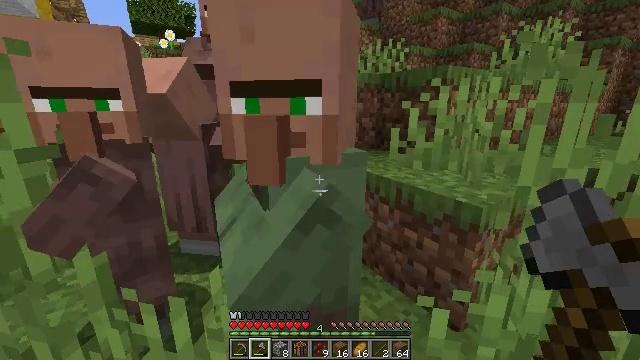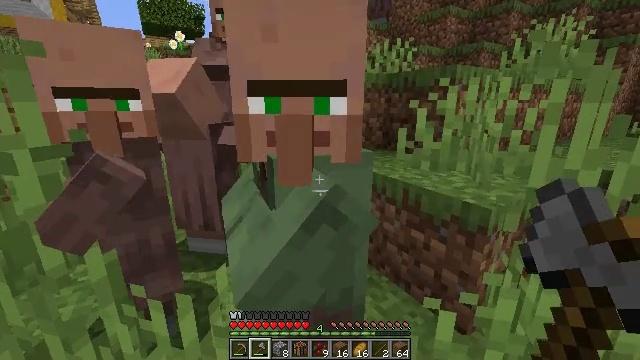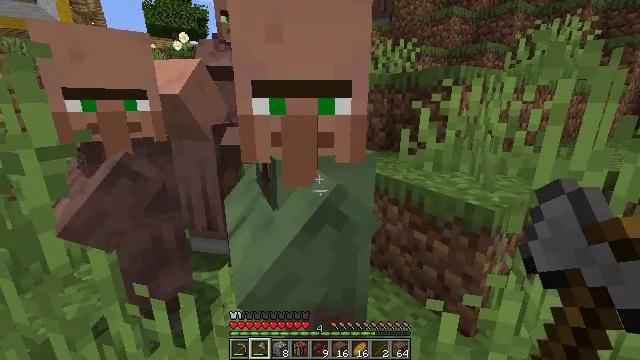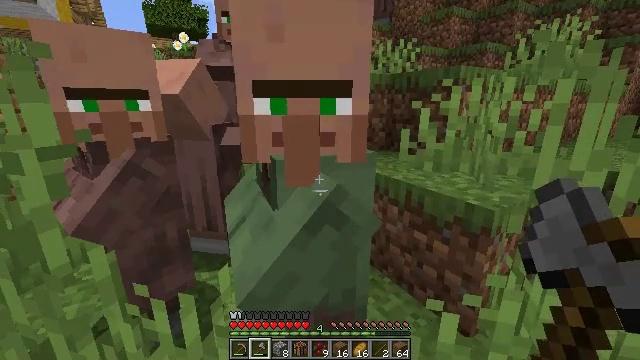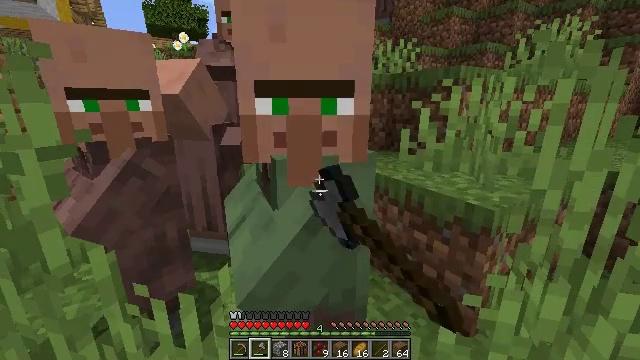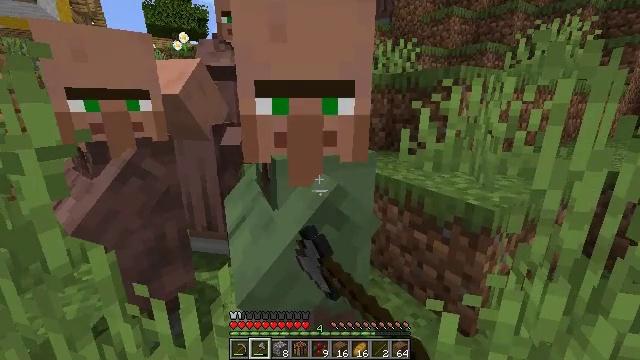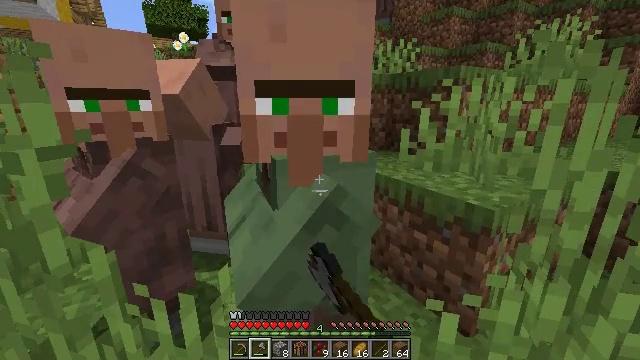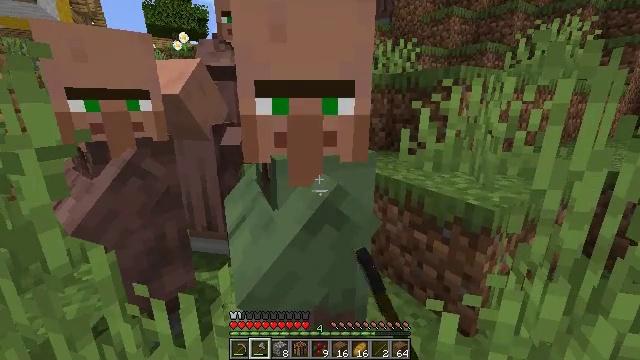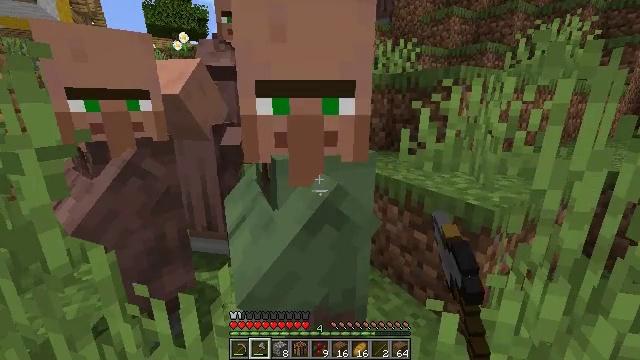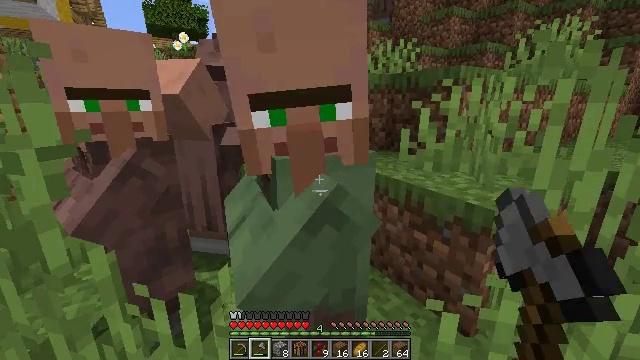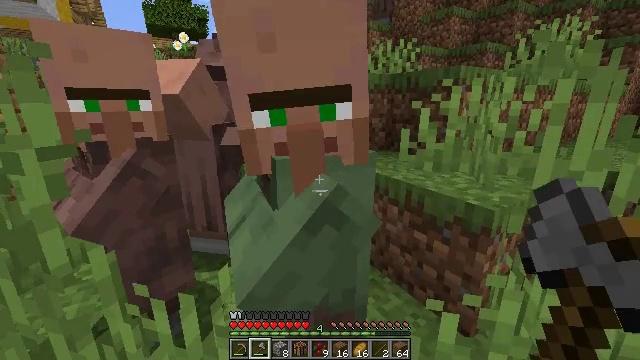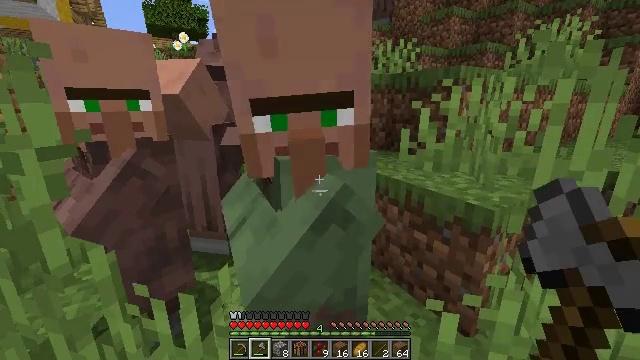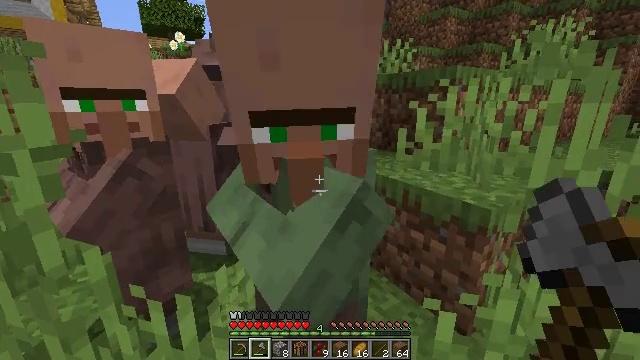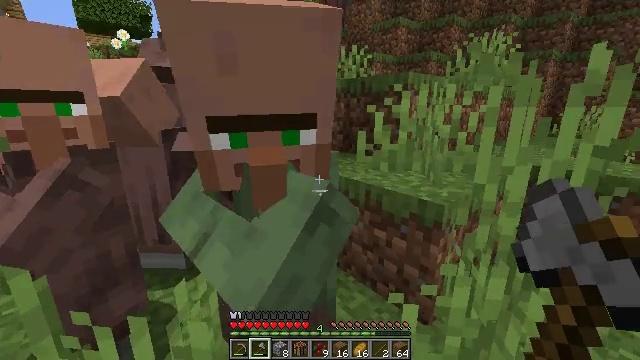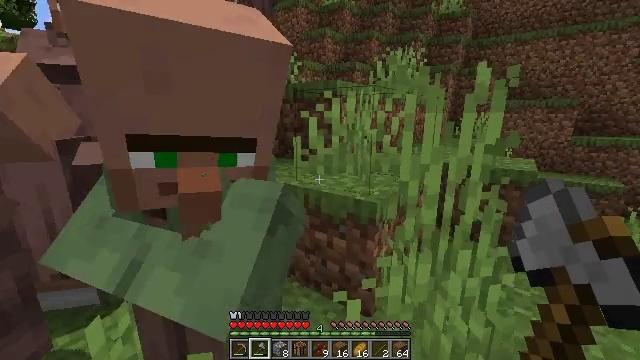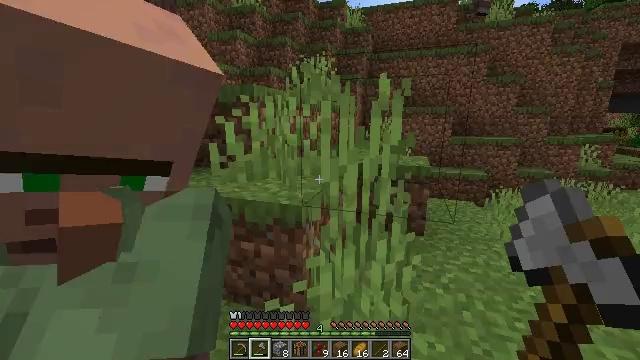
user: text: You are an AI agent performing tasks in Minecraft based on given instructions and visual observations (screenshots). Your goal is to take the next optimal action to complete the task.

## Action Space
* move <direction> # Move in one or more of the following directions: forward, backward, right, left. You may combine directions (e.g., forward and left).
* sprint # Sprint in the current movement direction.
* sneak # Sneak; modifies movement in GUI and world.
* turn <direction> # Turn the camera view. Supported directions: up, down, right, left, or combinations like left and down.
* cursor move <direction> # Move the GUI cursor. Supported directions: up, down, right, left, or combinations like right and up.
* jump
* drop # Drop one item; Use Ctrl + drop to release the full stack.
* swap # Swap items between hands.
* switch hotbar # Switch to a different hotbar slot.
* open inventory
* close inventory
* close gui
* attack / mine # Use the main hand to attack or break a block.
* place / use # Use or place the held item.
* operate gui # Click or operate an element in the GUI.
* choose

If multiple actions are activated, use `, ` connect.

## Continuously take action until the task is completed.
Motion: motion action
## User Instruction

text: Break the hay block to collect it.
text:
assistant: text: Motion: turn left
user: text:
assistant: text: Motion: no_op
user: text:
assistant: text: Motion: use / place
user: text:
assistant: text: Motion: use / place
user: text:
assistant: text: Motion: use / place
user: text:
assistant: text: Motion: no_op
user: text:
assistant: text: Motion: no_op
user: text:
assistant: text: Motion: no_op
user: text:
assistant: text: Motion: no_op
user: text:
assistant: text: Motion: no_op
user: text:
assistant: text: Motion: no_op
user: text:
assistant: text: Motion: no_op
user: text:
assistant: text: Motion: turn right
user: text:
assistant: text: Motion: turn right and up
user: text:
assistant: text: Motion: turn right and up
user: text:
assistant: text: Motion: turn right
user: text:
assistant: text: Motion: turn right and up
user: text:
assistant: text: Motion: turn right
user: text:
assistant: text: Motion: turn right
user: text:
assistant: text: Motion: turn right
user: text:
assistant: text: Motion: move forward
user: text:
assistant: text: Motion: move forward
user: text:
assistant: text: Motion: move forward
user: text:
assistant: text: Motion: move forward
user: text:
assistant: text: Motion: move forward, turn right
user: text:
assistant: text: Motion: move forward
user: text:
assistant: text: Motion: move forward, sprint, turn right
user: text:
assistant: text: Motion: move forward, sprint, turn right
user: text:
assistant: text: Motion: move forward, sprint, turn right and down
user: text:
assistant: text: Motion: move forward, sprint, turn right and down